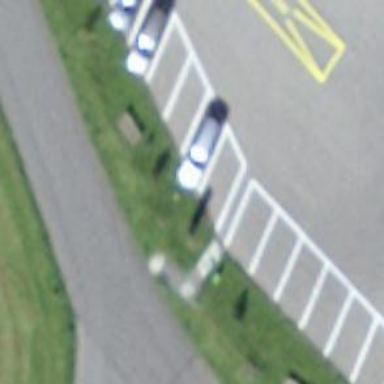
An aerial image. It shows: Set of steps on the road.